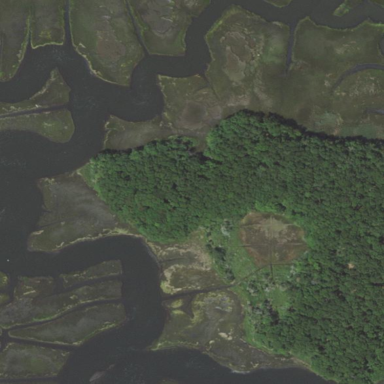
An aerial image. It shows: Saltmarsh wetland area.